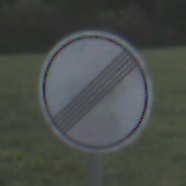
Verkehrszeichen: EndeSaemtlicherBegrenzungen
Umgebung: Outdoor, Nature
Tageszeit: SunriseSunset
Wetter: PartlyCloudy
Licht: Natural
Jahreszeit: NotSpecified
Kontrast: LowContrast